Question: Using JQuery I add list of elements into a div layer.
My list of elements are constructed as,
'''
<li>
<span>AAA BBB CCCCCCC</span>
<a href="#">Delete</a>
</li>
'''
Please see the image and observe the last element getting braked.

This is happening in IE6 and IE7 alone.
Tried to couple all the elements with 'display:inline' 'display:inline-block' 'float:left;'
How can I stop wrapping the child elements.
Please suggest.
Thanks in advance.
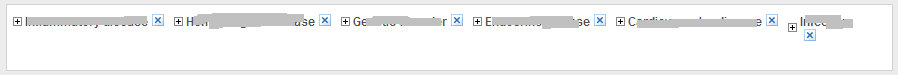
Answer: Your suggestions helped me to fix it actually. I added 'position: absolute' for the anchor tag and 'margin-right: 5px' for li and fixed my problem.
Thanks for your suggestions guys.